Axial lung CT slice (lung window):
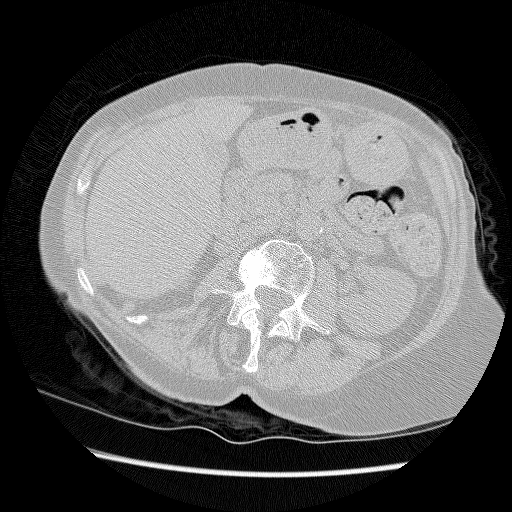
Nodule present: no